Interaction volume radius: 5 \u00c5
Interaction volume height: 10 \u00c5
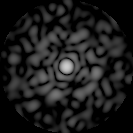
Disorder parameter: 0.848